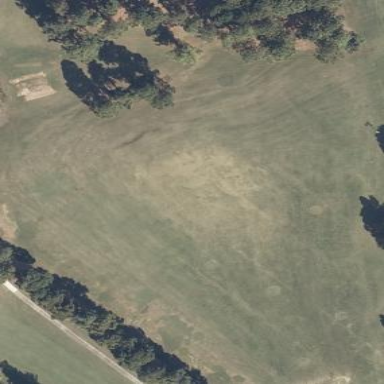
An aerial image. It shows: Driving range for golf on grass.